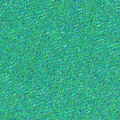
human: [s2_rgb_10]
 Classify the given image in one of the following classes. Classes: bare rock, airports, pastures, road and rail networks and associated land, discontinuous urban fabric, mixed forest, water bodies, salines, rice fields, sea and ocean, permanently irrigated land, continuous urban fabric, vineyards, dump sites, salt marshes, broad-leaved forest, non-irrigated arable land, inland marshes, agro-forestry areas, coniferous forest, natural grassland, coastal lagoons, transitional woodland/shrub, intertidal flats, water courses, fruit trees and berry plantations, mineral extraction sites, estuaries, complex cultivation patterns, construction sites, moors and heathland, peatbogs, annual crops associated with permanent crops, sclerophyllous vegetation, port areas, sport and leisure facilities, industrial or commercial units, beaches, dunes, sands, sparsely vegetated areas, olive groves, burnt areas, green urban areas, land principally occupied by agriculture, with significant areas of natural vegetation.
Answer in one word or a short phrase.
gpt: sea and ocean